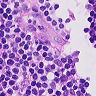
Metastatic tissue present: no